Question: I have to read the headers of the file in order to create a table in a database with the name of the columns specified on the CSV file.
For instance:

the program has to create a table on the database like this:
'''
create table csv_ejemplo (
unit varchar(255),
line varchar(255),
total_time varchar(255),
ocurrences varchar(255),
text varchar(255)
);
'''
Finally, I have to iterate over every column and insert that value into the recently created table.
How could I do this? Should I use reflection? I'm confused because I don't know if the database must be created first outside Java (I mean, through SQLite).
I would appreciate any help.
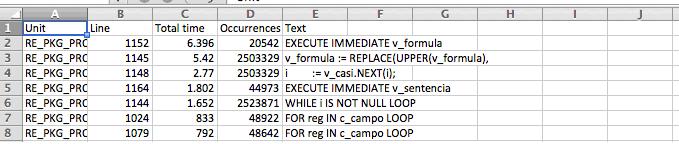
Answer: The SQLite Database can also be created by Java, check <URL>.
A CSV-file is normally delimited by some kind of char (like ','), so you would simply read the file line by line (using 'BufferedReader' or something) and then split the line-string up by using the <URL>.
I guess, the first line of your CSV-File contains some informations about the column-names. So, you'll want to take it's informations to create the Database first and then itterate over the rest to get the values.
To insert the values in the Database, I would use a 'PreparedStatement', as illustrated in the linked topic.